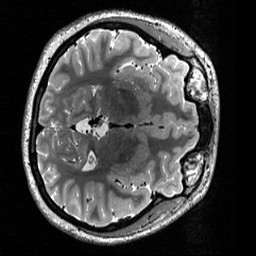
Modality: T2w
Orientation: axial
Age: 19
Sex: female
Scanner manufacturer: siemens
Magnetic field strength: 3 T
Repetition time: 3.2 s
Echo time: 0.566 s